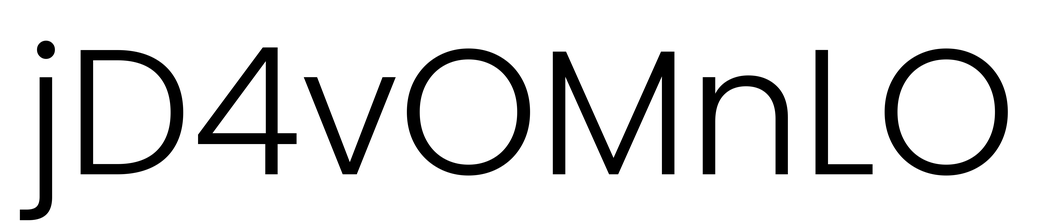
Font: Poppins-Light